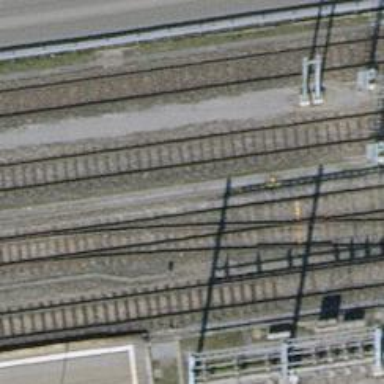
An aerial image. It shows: Single-track railway with electrified contact lines.